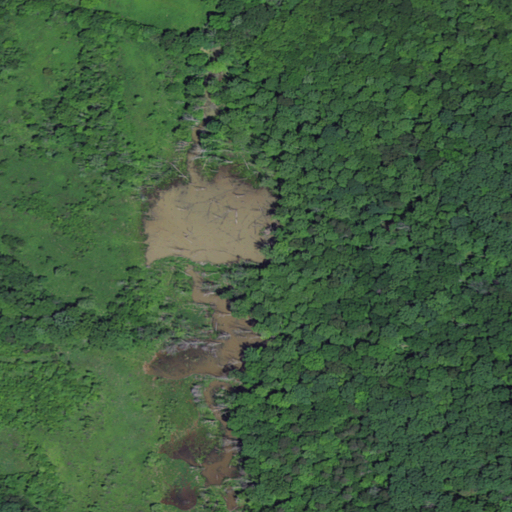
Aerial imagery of valley in Kentucky named Ross Hollow containing deciduous forest and open water